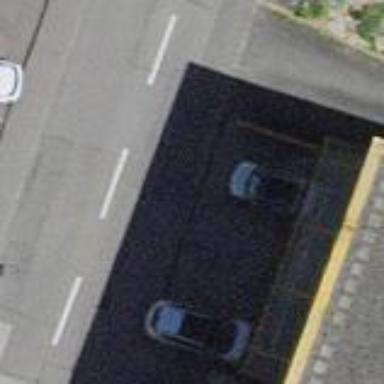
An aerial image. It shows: Parking available on the street side.